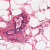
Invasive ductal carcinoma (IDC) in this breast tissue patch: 0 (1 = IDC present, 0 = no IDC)